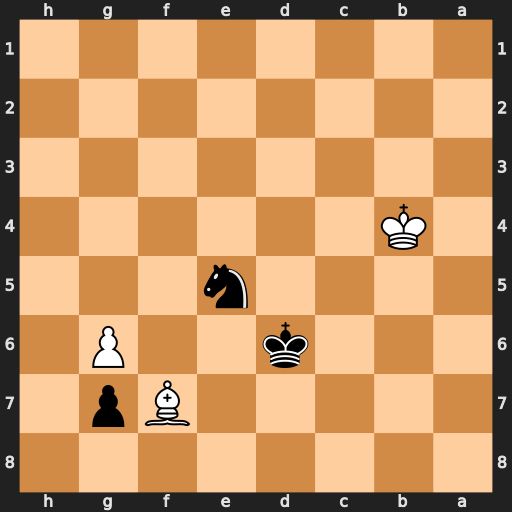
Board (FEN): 8/5Bp1/3k2P1/4n3/1K6/8/8/8
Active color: b
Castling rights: -
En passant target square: -
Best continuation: Nxf7 gxf7 Ke7 f8=Q+ Kxf8